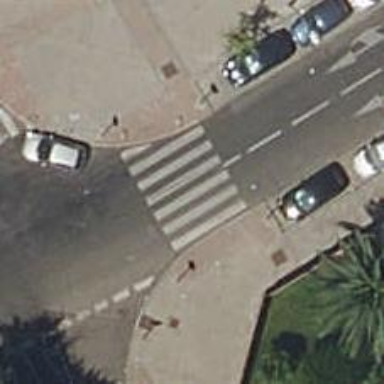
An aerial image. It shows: Zebra crossing on the road.